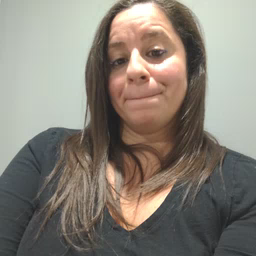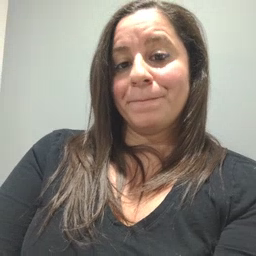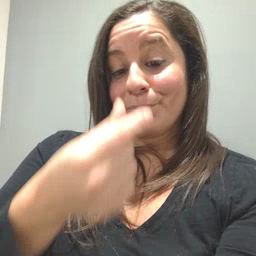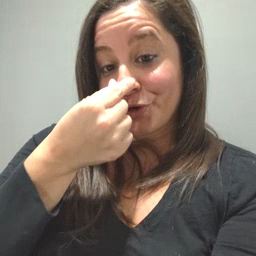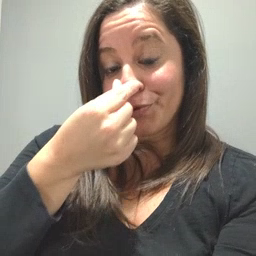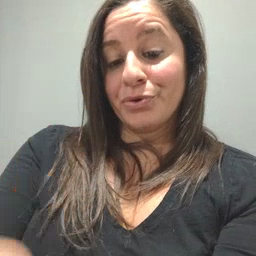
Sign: potty